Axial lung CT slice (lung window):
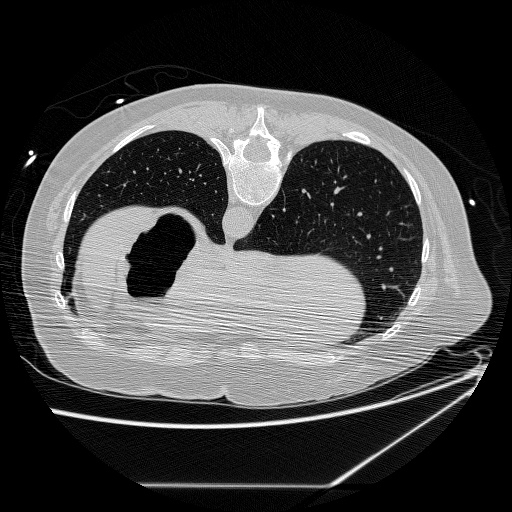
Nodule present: no